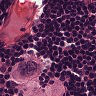
Metastatic tissue present: yes